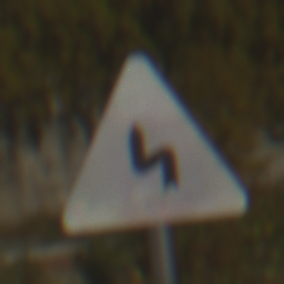
Verkehrszeichen: DoppelkurveZunaechstLinks
Umgebung: Outdoor, Suburban
Tageszeit: MorningAfternoon
Wetter: PartlyCloudy
Licht: Natural
Jahreszeit: NotSpecified
Kontrast: HighContrast